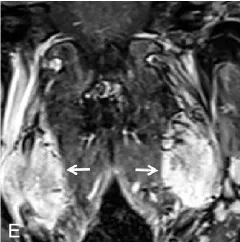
(D, E) After contrast administration, masses of left skull base and bilateral carotid bifurcation showed intense enhancement with signal voids (arrow).
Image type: radiology (mri)